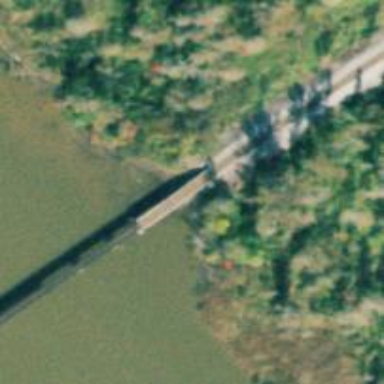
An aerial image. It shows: Railway bridge.